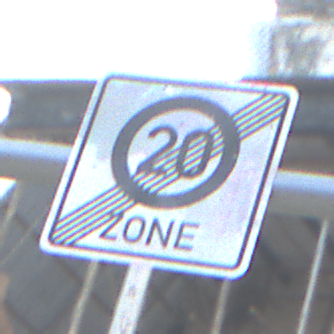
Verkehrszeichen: EndeZone20
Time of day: MorningAfternoon
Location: Outdoor (Suburban)
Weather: PartlyCloudy
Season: NotSpecified
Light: Natural